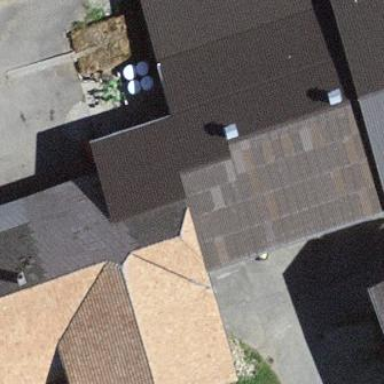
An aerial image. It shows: Farm building.